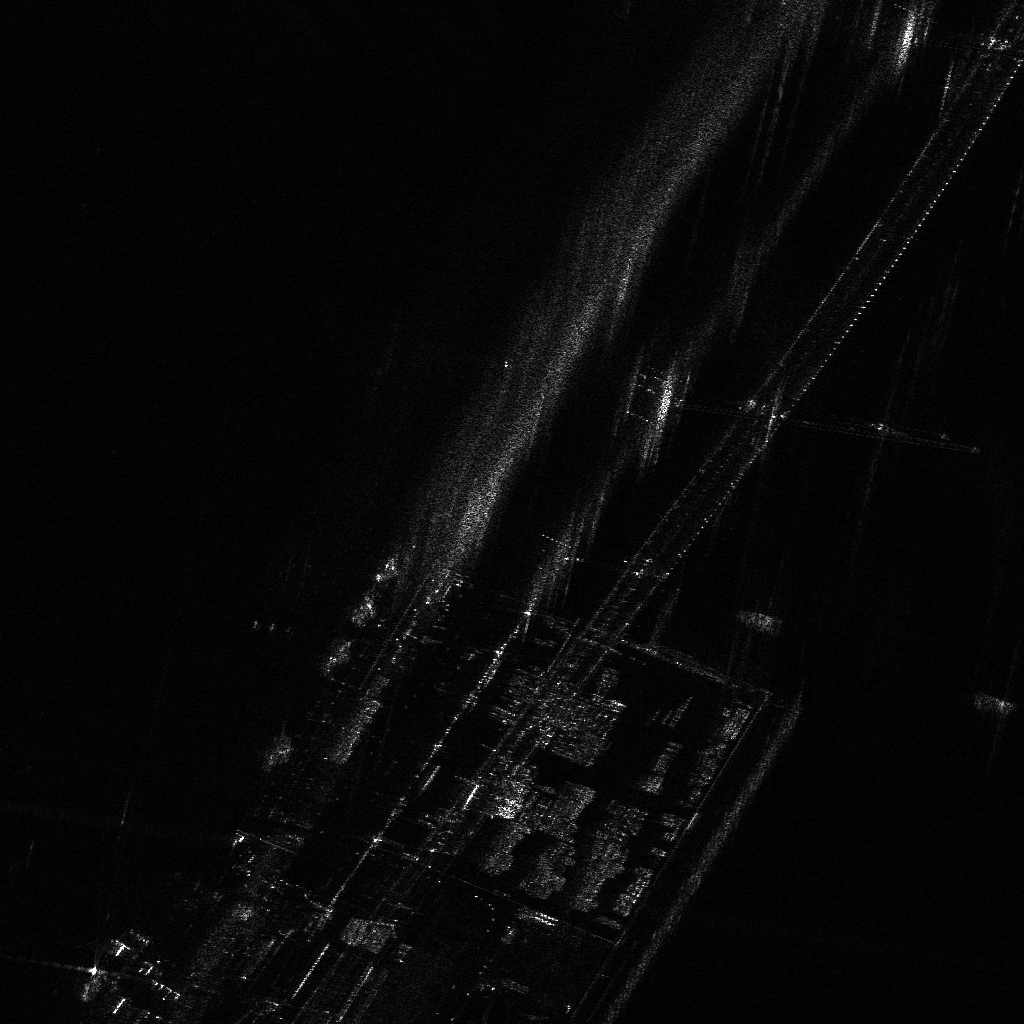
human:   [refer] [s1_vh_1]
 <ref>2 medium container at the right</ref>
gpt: <box>[[72, 59, 75, 61, 18], [94, 67, 98, 69, 18]]</box>